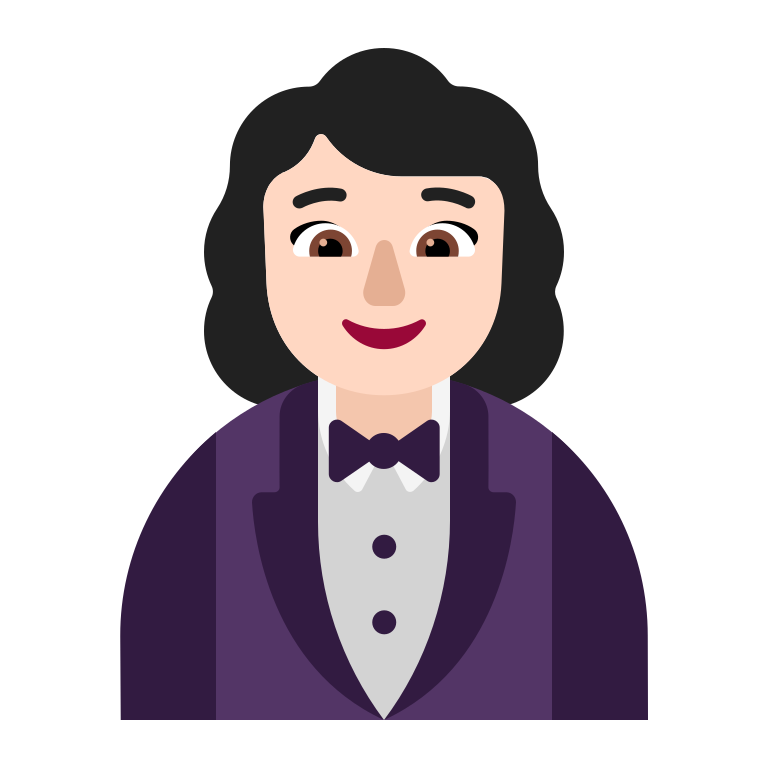
woman in tuxedo flat light